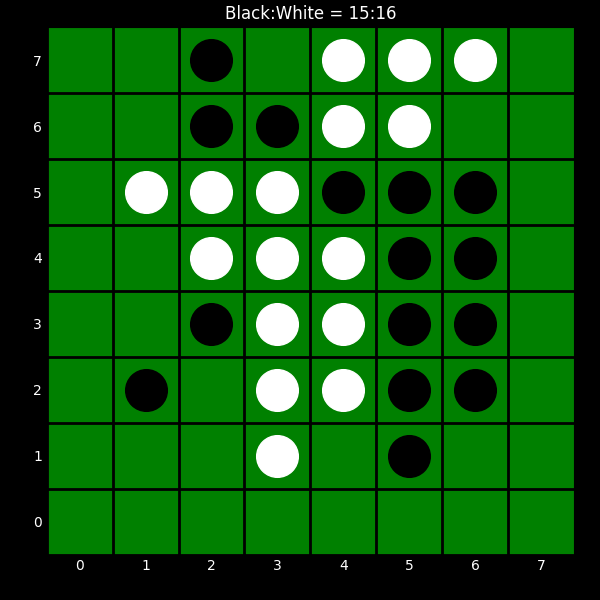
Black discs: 15
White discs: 16